RGB frame:
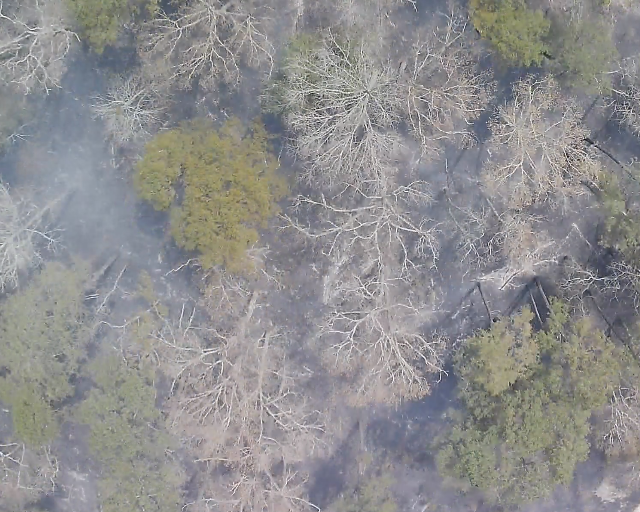
Thermal frame:
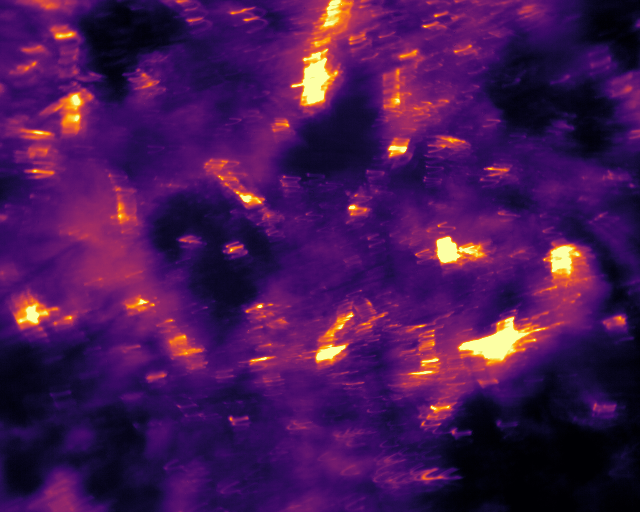
Captured: 2026-02-26 03:42:01
Pixels at or above 80 °C: 3515 (fraction of frame: 0.01073)